Field crop: maize
Growth stage: 1
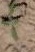
Species: atriplex